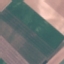
Land use / land cover class: AnnualCrop